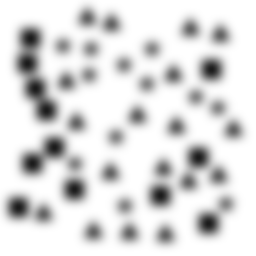
Squares: 12
Triangles: 18
Stars: 12
Total shapes: 42